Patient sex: M
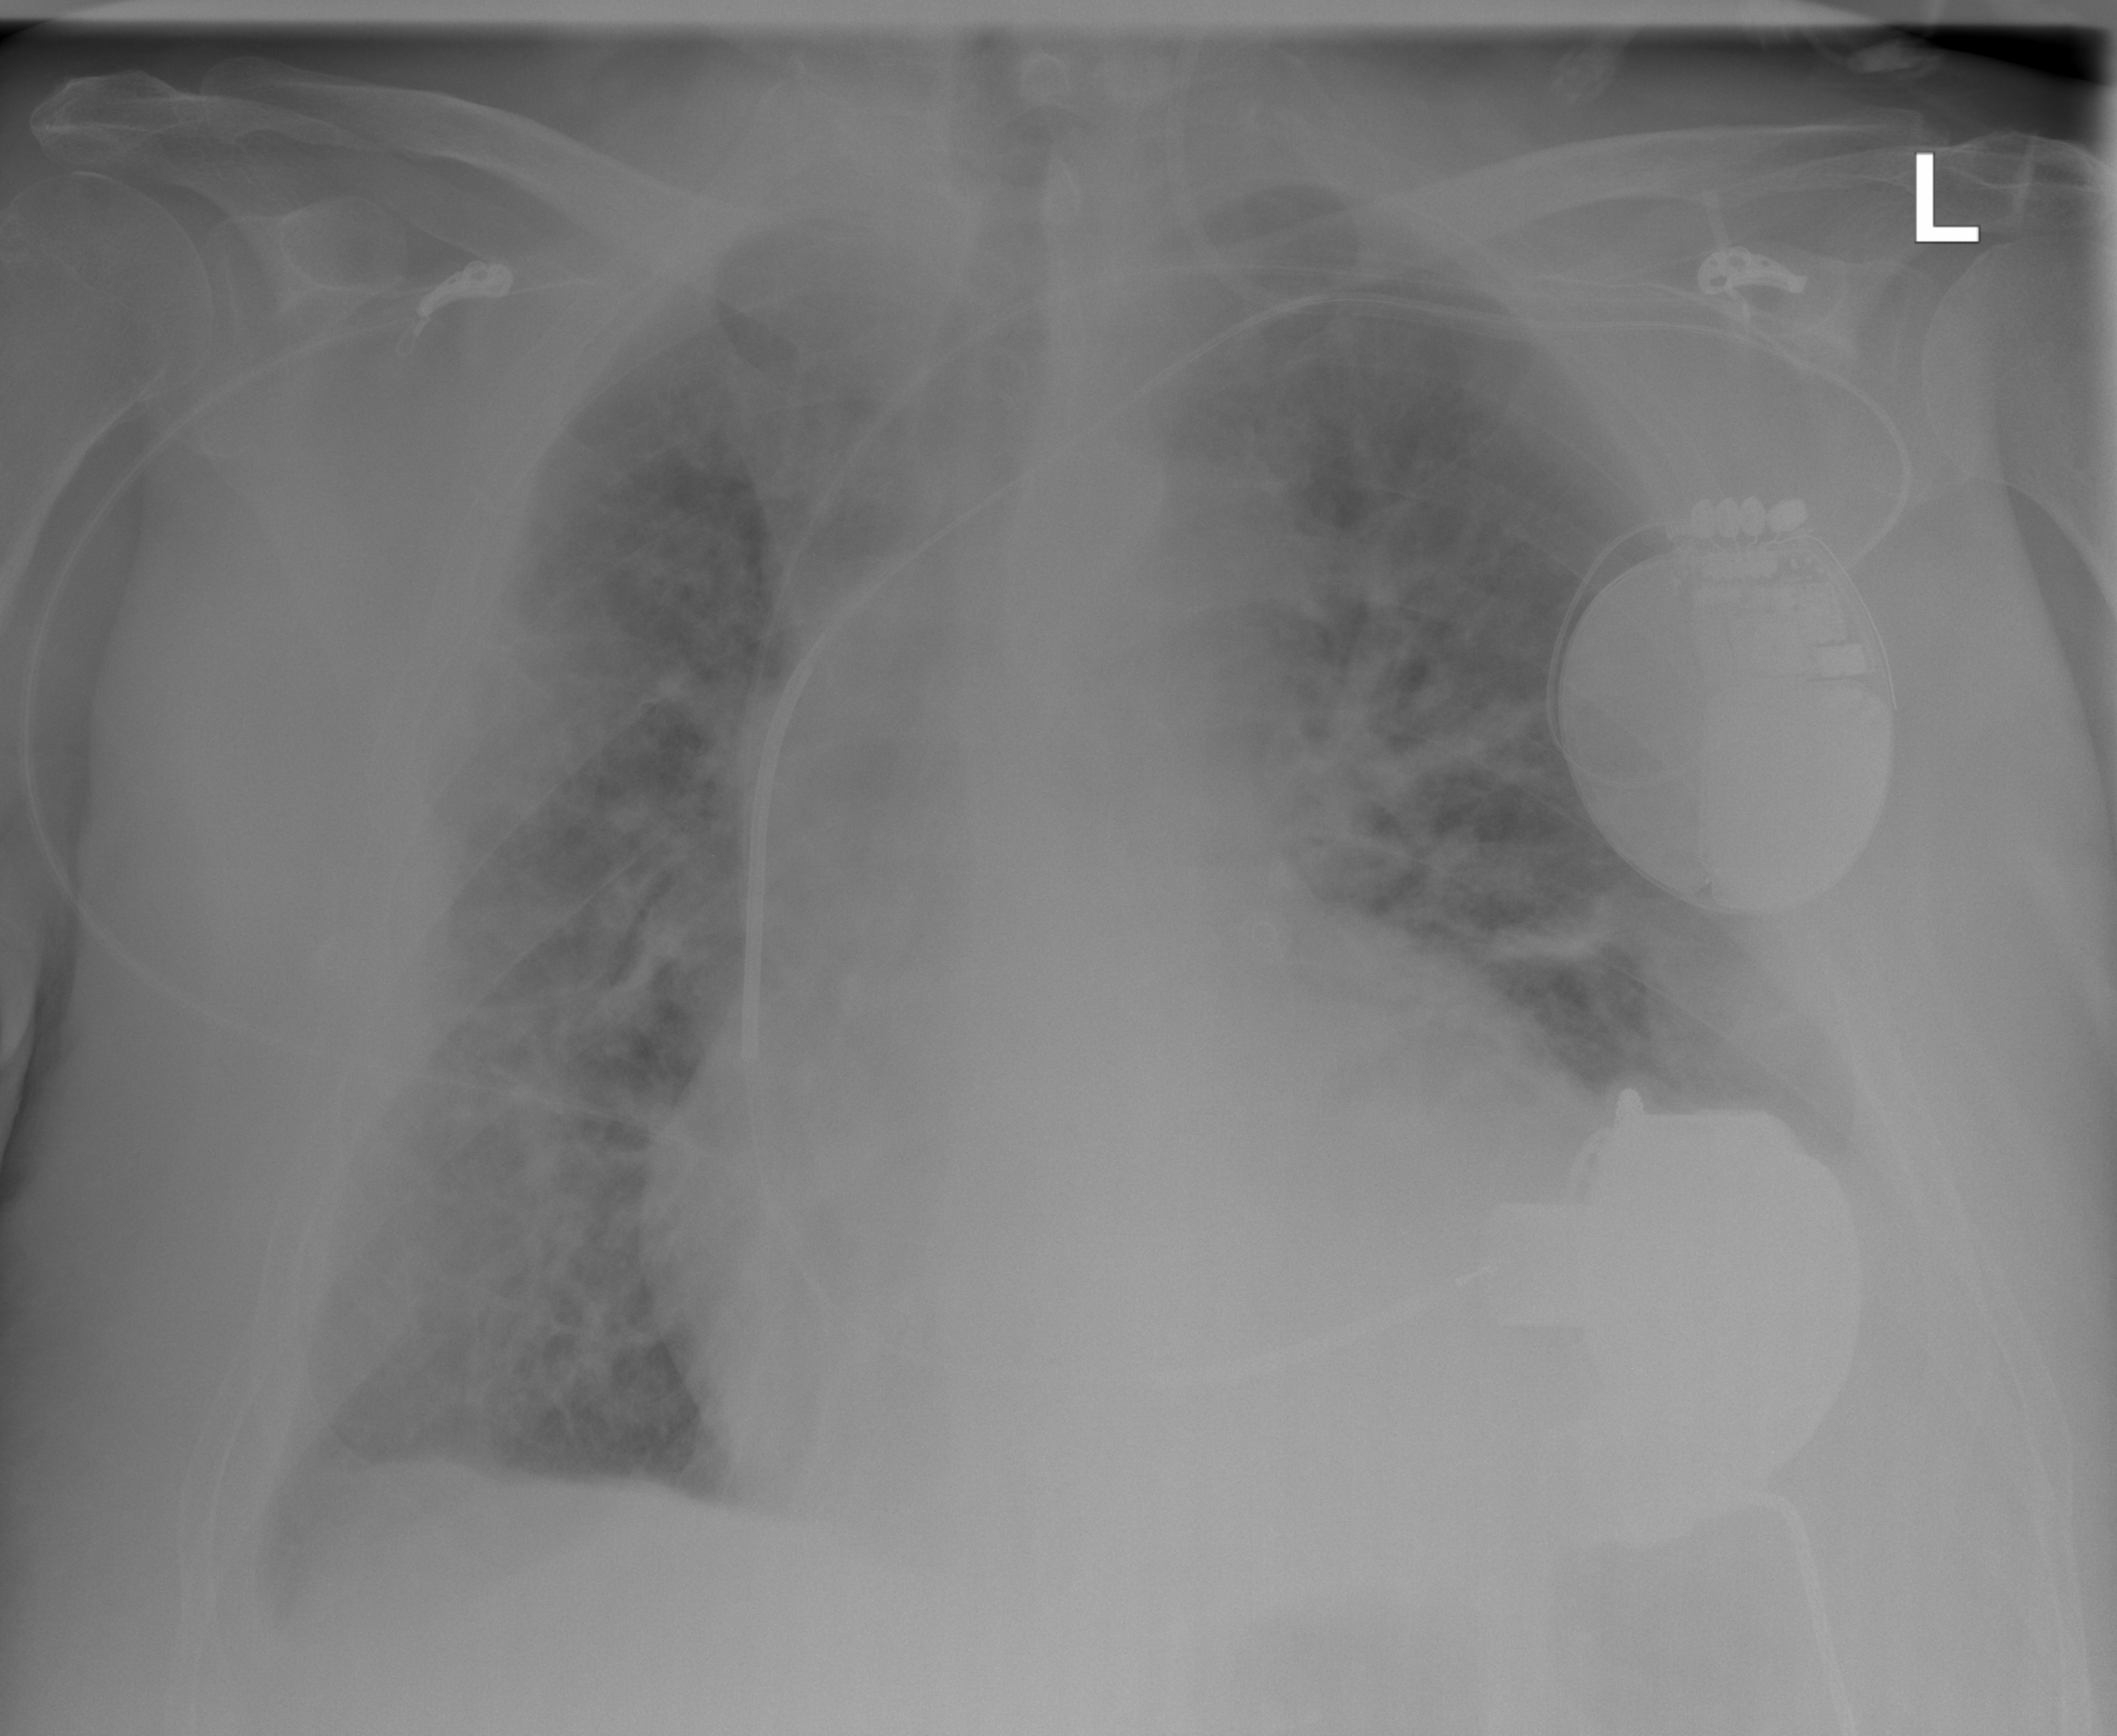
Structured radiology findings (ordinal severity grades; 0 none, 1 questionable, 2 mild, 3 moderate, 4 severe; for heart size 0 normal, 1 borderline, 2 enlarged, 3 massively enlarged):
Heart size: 2
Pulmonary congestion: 2
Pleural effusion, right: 1
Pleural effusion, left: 2
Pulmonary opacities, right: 2
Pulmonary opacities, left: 2
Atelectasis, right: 2
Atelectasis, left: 2